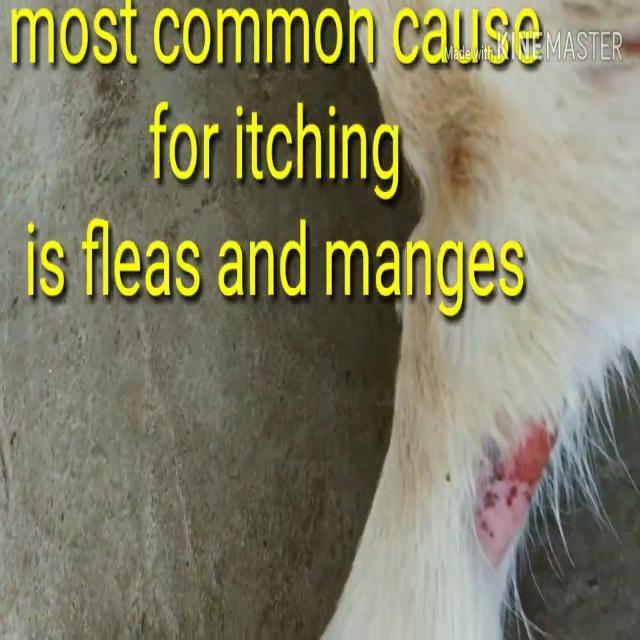
Canine dermatitis — inflammation of the skin presenting with erythema, pruritus, papules, and excoriation. May be allergic, contact, or atopic in origin.